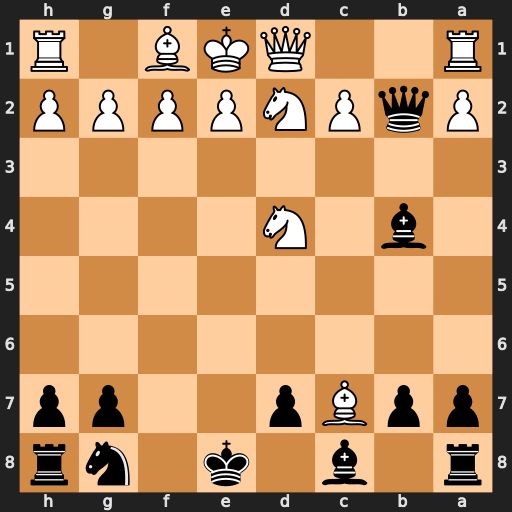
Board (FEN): r1b1k1nr/ppBp2pp/8/8/1b1N4/8/PqPNPPPP/R2QKB1R
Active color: b
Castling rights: KQkq
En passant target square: -
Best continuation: Bxd2+ Qxd2 Qxa1+ Qd1 Qc3+